Field crop: tomato
Growth stage: 1
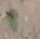
Species: solanum